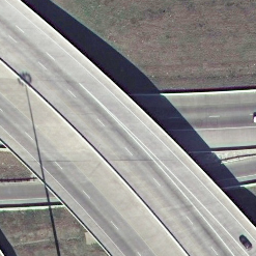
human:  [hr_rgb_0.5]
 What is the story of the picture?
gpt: overpass